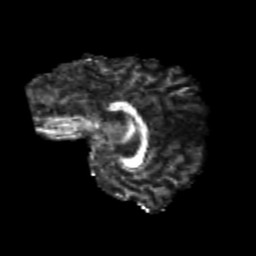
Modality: FA
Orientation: sagittal
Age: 23
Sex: female
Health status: healthy
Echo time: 0.074 s